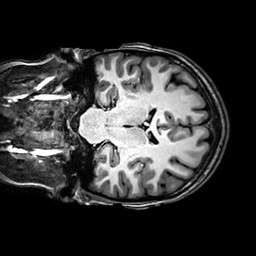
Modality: T1w
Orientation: coronal
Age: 20
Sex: female